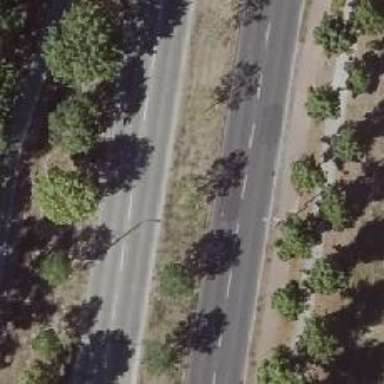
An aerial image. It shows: Beautiful avenue lined with deciduous broadleaved trees.